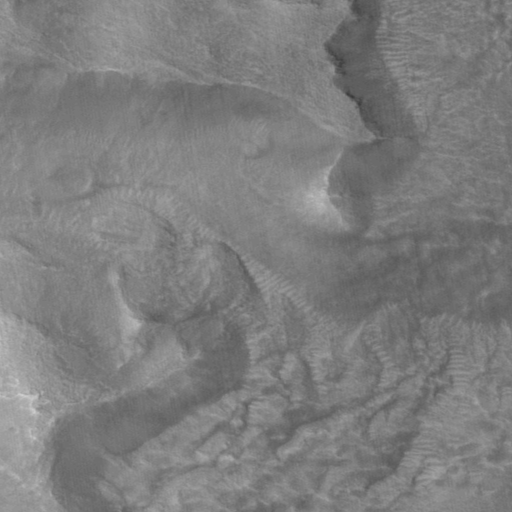
Classes present: Background